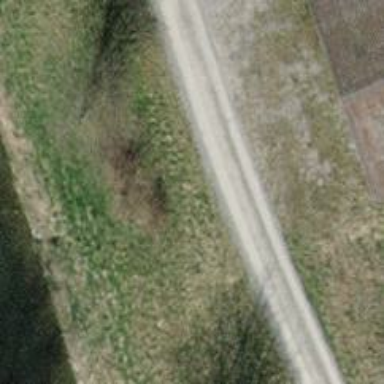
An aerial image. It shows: Compacted agricultural track with grade2 tracktype suitable for agricultural vehicles.